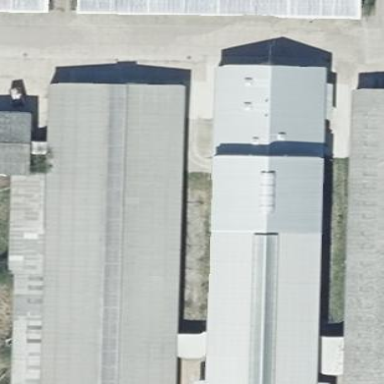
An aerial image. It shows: Flat-roofed grey farm auxiliary building.